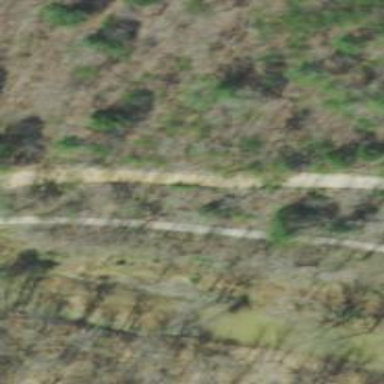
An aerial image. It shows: Abandoned railway.